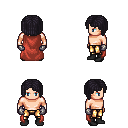
a pixel art fantasy rpg character, male body template, human, light skin, maroon cape, gold greaves, raven pageboy hairstyle, metal gloves, black shoes, four views (front, back, left, right), 2x2 character sprite sheet, small pixel art, hard edges, no anti-aliasing